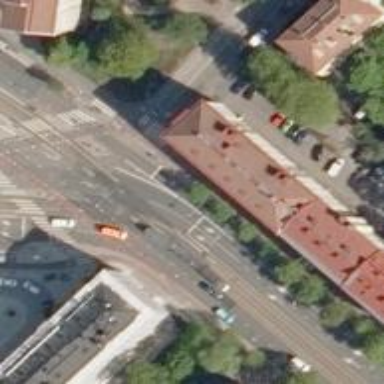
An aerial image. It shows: Tram railway with physical segregation markings and contact line electrification.